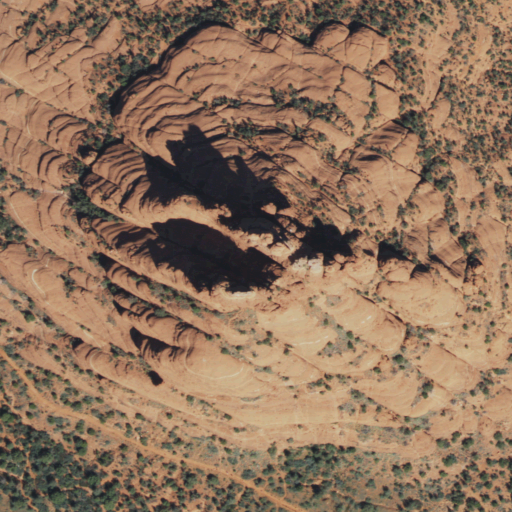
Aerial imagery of rocks in Arizona named Bell Rock containing shrub and evergreen forest